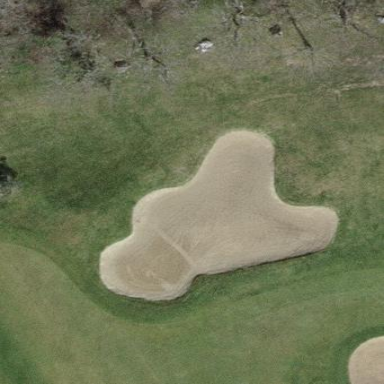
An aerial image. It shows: Sand bunker on golf course.